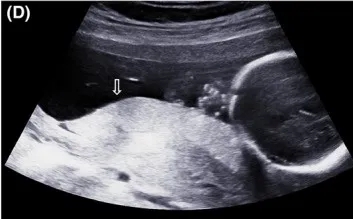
Ultrasonographic findings at 20 wk, 5 d of gestation. C, Micrognathia (arrow).
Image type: radiology (ultrasound)